Current action and preconditions to check: trajectory_clear

Your task: For each precondition in the list above, predict whether it will hold at this action.

Consider the current scene as observed from the mobile robot's camera, and analyze the predicted future states of all dynamic agents (e.g., people, animals, vehicles, or any moving entities) within the NEXT SECOND.

IMPORTANT: Only answer "very likely" if you are absolutely certain—based on strong, clear evidence—that a dynamic agent will violate the precondition in the predicted future state. Do NOT answer "very likely" for unlikely, ambiguous, or low-probability risks.

Ask yourself for each precondition: Is there a high probability, with clear and convincing evidence, that the predicted future states of any dynamic agent will interfere with the predicted future state of the currently executing action within the NEXT SECOND, causing that precondition to fail?

Assess the risk level based on these predictions. Use "likely" or "very likely" if motions create a clear risk of interference.

Use "neutral" or "improbable" if agents are nearby but their predicted paths are clearly diverging or non-conflicting.

Failure Risk Categories: "very improbable", "improbable", "neutral", "likely", "very likely"

Answer Format: Output ONLY the probability_of_failure value from these categories: "very improbable", "improbable", "neutral", "likely", "very likely"

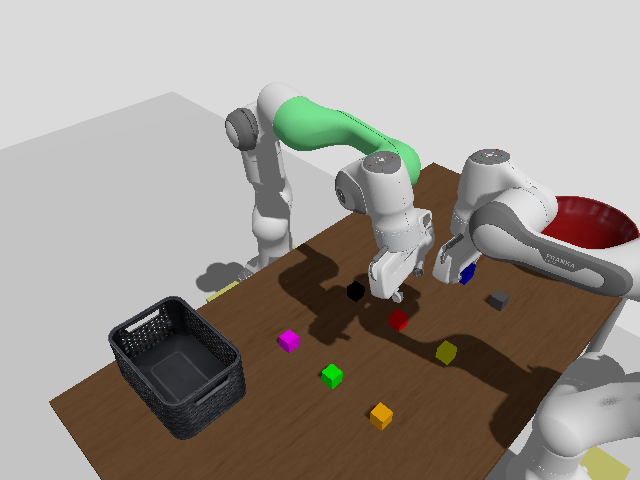

Answer: likely